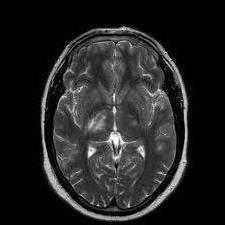
Label: notumor